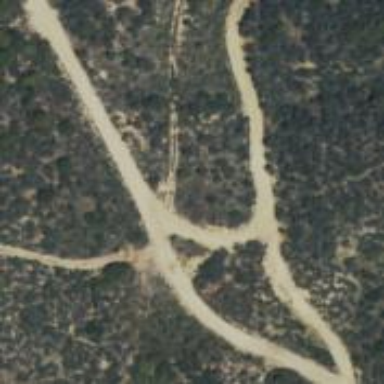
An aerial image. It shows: Track with grade 3 surface.